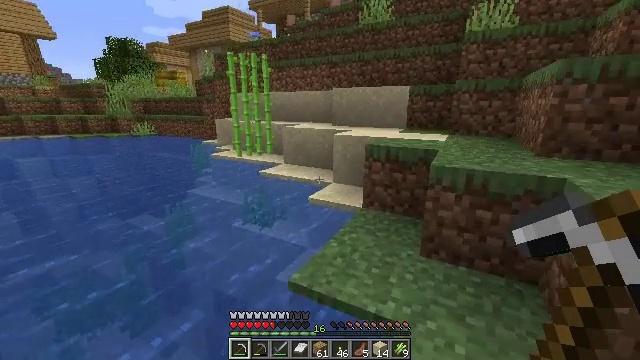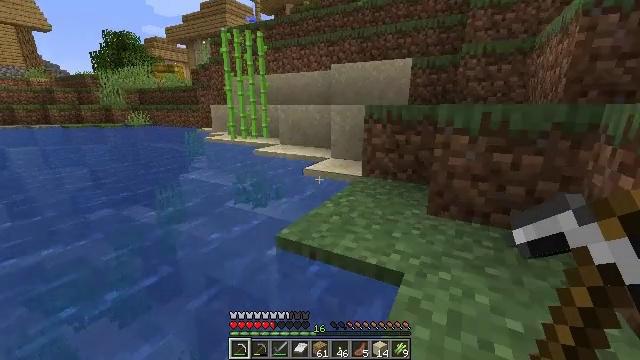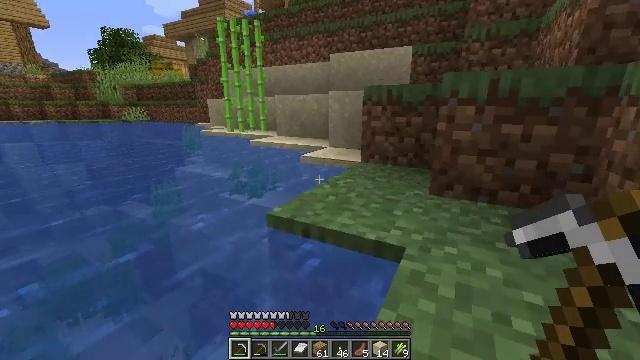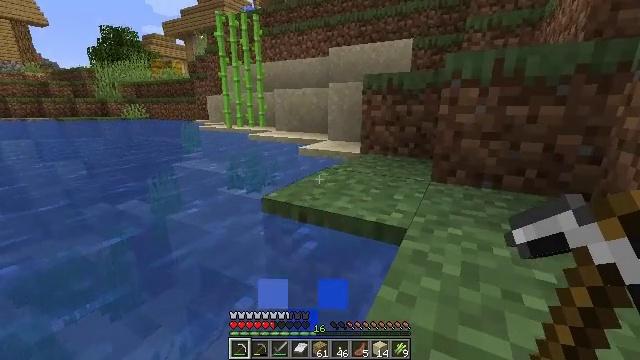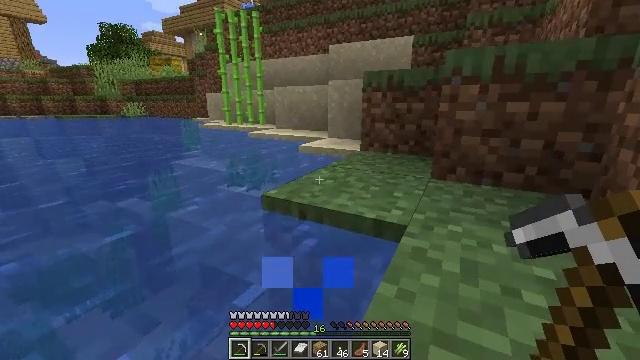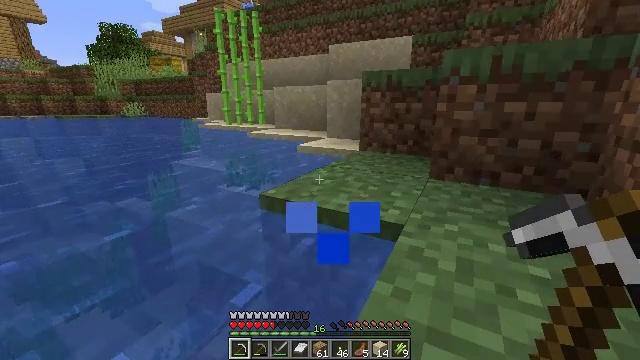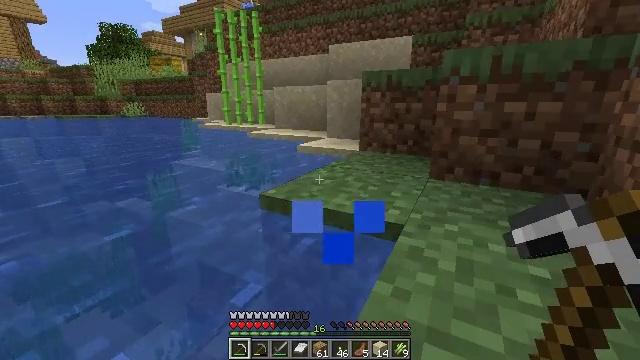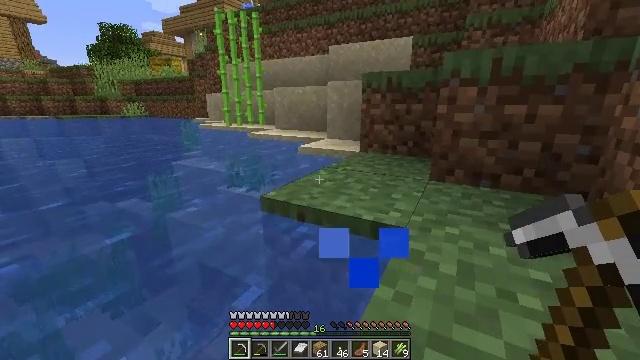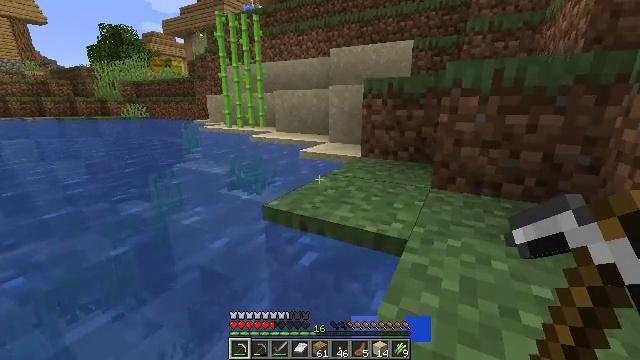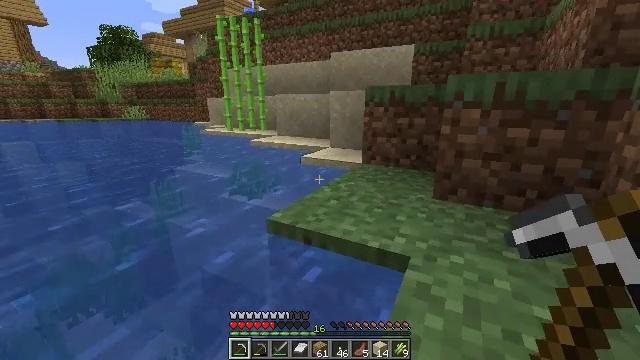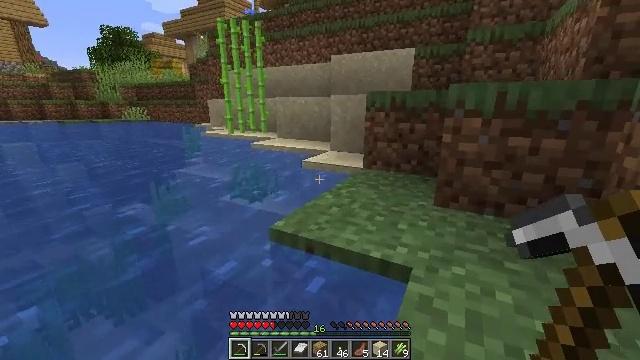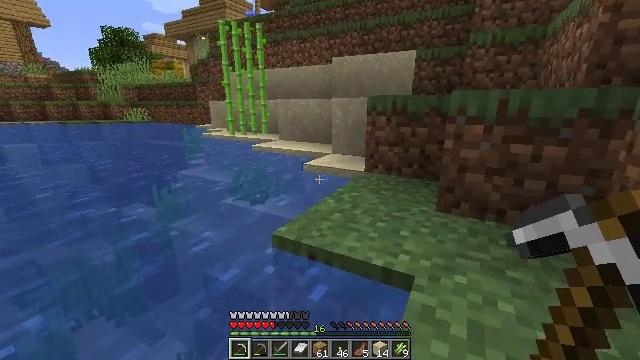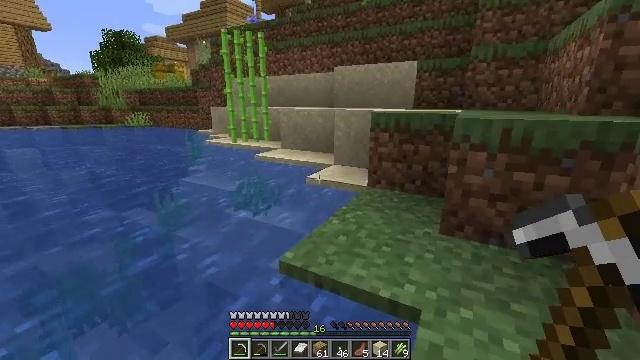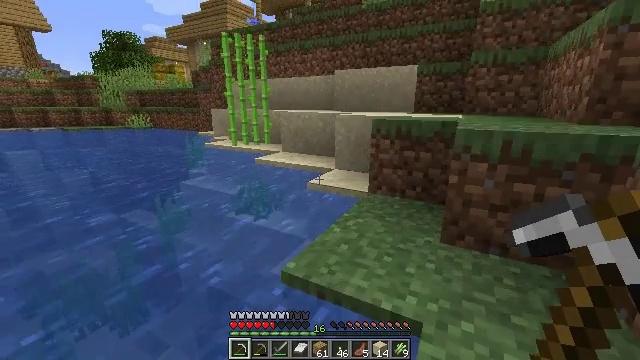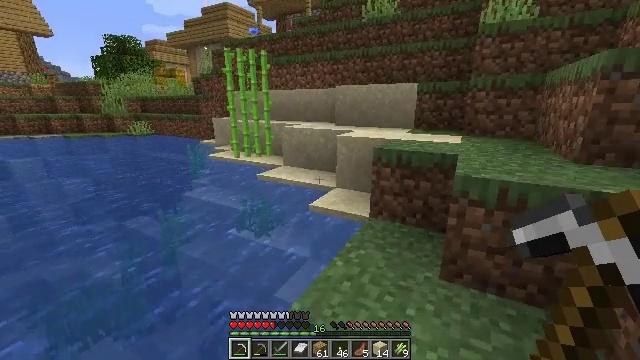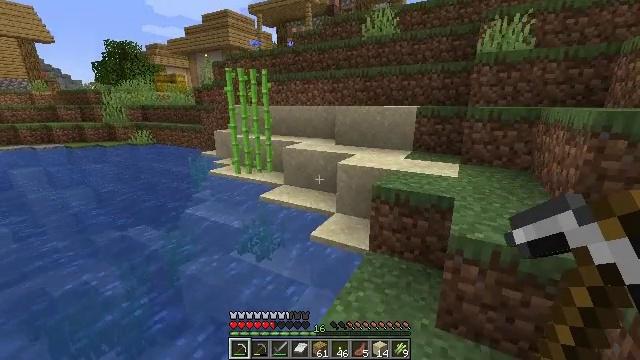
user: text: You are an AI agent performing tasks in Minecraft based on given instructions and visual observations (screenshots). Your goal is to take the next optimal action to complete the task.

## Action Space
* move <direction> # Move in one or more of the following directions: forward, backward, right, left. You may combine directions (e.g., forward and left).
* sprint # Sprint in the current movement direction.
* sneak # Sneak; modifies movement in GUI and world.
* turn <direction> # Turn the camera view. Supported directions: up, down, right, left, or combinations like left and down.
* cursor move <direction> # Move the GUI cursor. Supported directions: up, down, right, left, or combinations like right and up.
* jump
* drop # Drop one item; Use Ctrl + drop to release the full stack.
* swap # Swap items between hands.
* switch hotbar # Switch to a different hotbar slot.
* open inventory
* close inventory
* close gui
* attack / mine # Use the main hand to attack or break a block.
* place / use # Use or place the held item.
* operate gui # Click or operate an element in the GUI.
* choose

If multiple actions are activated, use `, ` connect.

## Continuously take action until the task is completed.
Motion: motion action
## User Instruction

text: Cut down the sugar cane stalks.
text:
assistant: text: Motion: move forward and move right, jump
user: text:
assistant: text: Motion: move forward and move right, jump
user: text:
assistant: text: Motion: move forward and move right
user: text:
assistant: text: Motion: move forward and move right
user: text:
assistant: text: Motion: move forward and move right
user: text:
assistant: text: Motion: move forward
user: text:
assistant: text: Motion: move forward, jump
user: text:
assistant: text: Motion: move forward, jump
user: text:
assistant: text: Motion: move forward, jump
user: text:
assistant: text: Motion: move forward, jump
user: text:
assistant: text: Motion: move forward, jump
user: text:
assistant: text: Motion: move forward, jump
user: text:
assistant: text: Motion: move forward, jump
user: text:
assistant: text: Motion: move forward and move right, jump
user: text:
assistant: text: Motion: move forward and move right, jump
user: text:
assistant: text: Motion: move forward and move right, jump
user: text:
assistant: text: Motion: move forward and move right, jump
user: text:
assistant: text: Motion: move forward and move right, jump
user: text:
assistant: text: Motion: move forward and move right, jump
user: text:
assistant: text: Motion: move forward and move right, turn left
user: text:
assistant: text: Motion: move forward and move right
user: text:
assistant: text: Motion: move forward and move right
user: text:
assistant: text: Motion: move forward and move right
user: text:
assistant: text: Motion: move forward
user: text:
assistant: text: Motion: move forward
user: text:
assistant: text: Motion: move forward
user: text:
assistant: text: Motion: move forward
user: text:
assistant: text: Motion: move forward
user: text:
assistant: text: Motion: move forward
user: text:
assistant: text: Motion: move forward